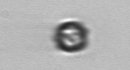
Label: Dinophyceae